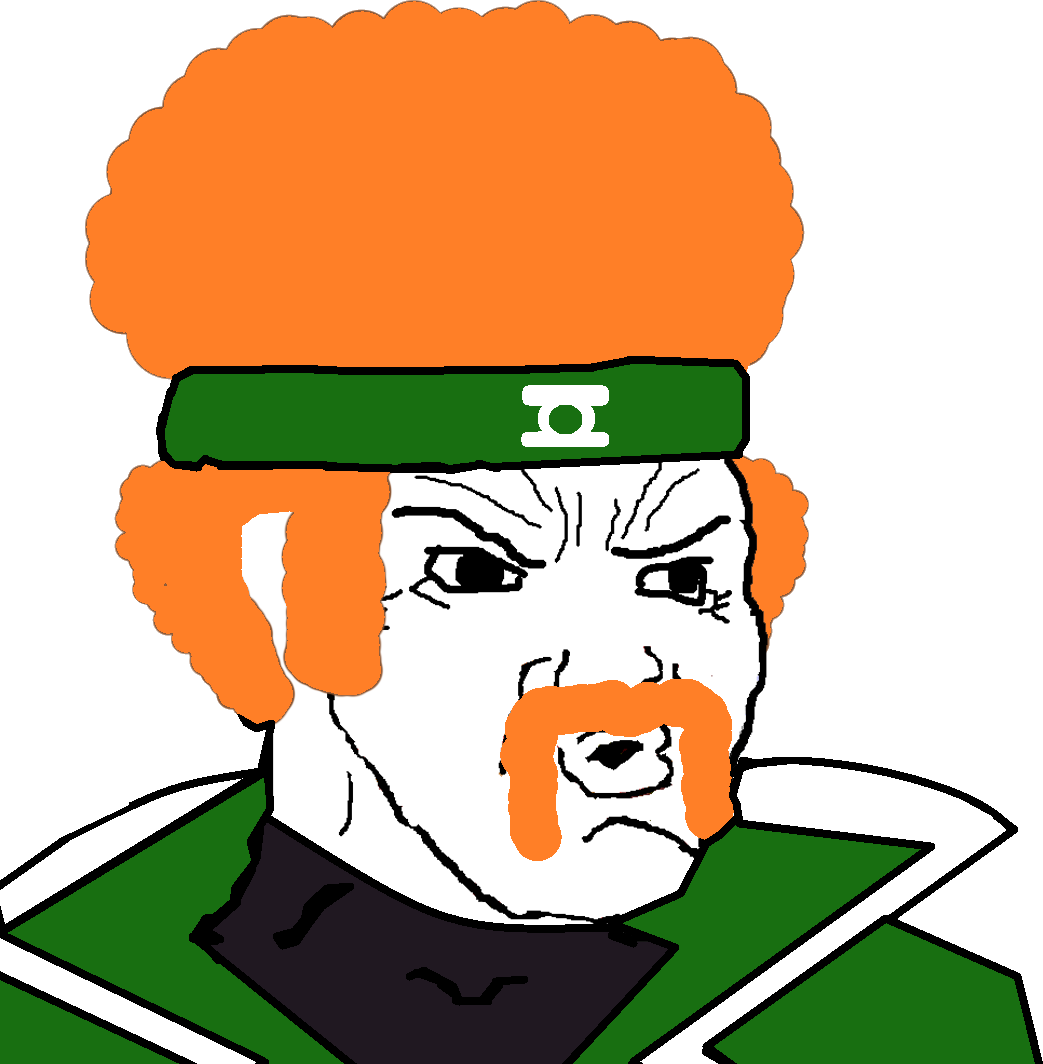
Label: 5_Hooker